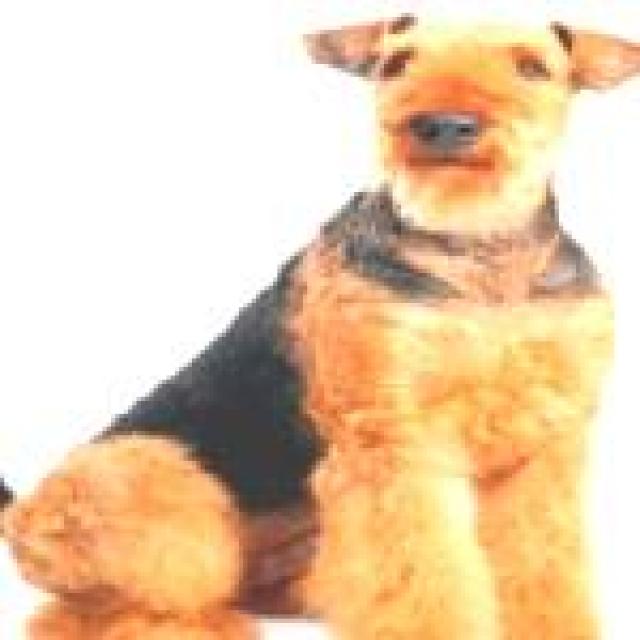
Healthy canine skin — no visible lesions, inflammation, or abnormalities. The skin and coat appear normal.